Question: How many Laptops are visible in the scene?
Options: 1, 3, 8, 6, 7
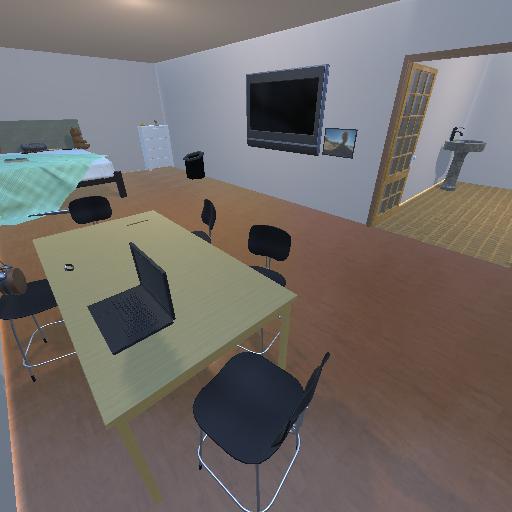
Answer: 1